Question: As you can see in these printscreens, some rows have a random height, which is obviously not what was intended.

- -
HTML/CSS of the invoice:
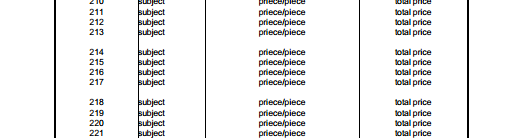
Answer: See my <URL> I've tried to replace your inline styling with a stylesheet for clarity. I've also removed the 'cellspacing' and 'cellpadding', and set the table CSS style of 'border-collapse:collapse'. I'm not exactly sure which one of these was the culprit, but this seems to work. I've also removed your body width, as the browser should print it out at 100% anyway. Your new CSS looks like this:
'''
body {
margin:0;
padding:0;
font-family:Arial, Helvetica, sans-serif;
}
#replaced {
border:2px solid #000;
width:100%;
padding:0;
margin:0;
border-collapse:collapse;
}
#replaced th {
text-align:center;
border:1px solid #000;
border-left:none;
margin:0;
padding:0;
}
#replaced td {
border-left:1px solid #000;
}
#after td {
border-bottom:1px solid #000;
border-left:none;
}
'''
Where '#replaced' is your new main table, and '#after' represents the top row with "Stuff" written in it.